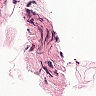
Metastatic tissue present: no